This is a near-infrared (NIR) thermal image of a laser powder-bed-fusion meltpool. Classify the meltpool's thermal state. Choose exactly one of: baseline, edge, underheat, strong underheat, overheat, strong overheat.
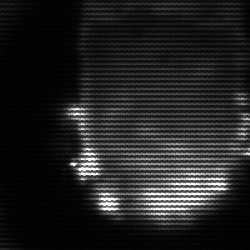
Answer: baseline